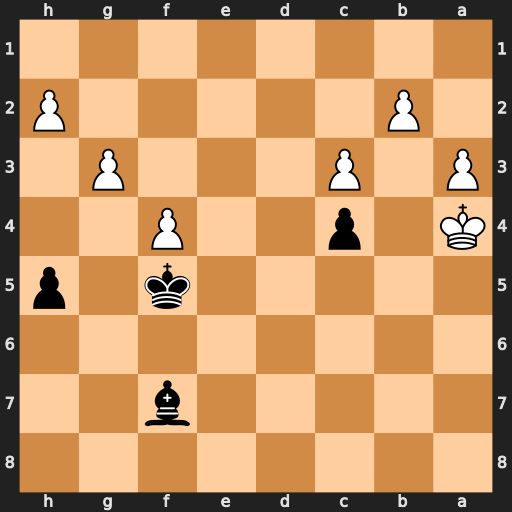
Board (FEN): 8/5b2/8/5k1p/K1p2P2/P1P3P1/1P5P/8
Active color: b
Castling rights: -
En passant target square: -
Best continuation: Kg4 Kb5 Kh3 a4 Kxh2